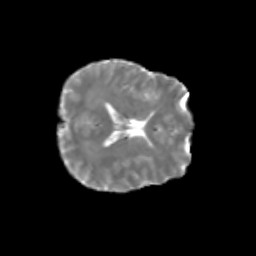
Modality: T2w
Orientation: axial
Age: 34
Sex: male
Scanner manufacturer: siemens
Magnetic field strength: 3 T
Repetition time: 1.8 s
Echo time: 0.07 s